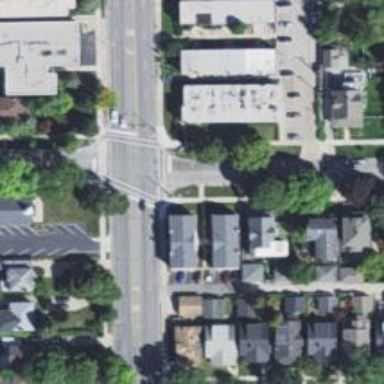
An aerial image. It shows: Footway with marked crossing lines.